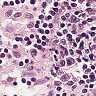
Metastatic tissue present: no